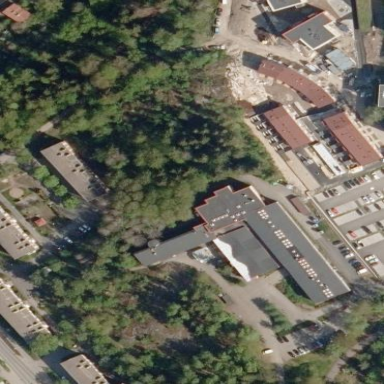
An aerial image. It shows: School.